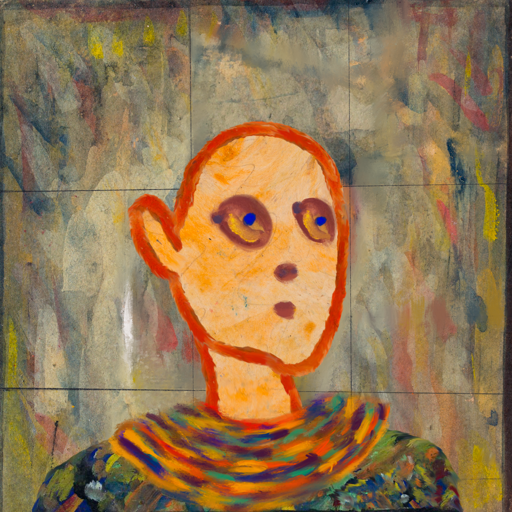
Background: GypsyMother, Head And Neck Side: Experience, Face Side: Mother_And_Son_Son, Bust: An_Impression, Hair Side: Blank, Head Accessory: Blank, Second Necklace: An_Impression_2, Necklace: Blank, Baby: Blank